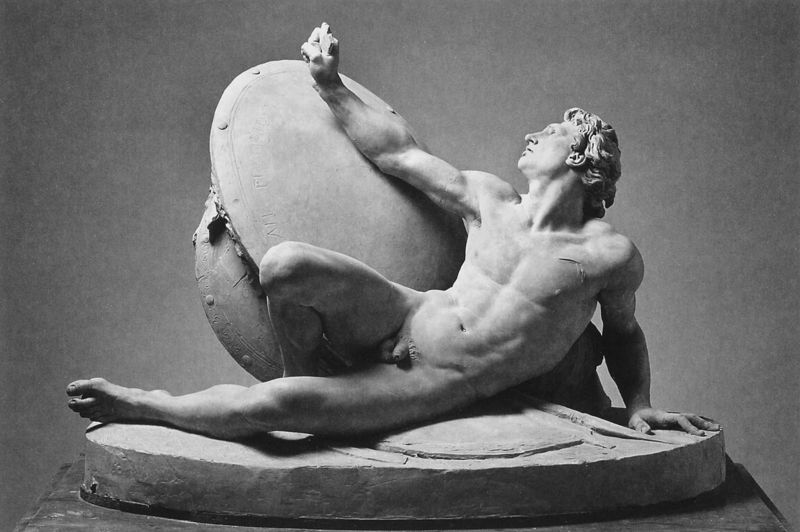
Titel: Othryades
Künstler: Johan Tobias Sergel
Institution: Stockholm, Nationalmuseum
Schlagwörter: akt, hand, körper, mann, nackt, wunde, brust, marmor, nase, stützen, blick, arm, sockel, stein, haare, pose, locken, skulptur, statue, beine, schrift, liegen, modell, muskeln, nabel, knie, liegend, foto, penis, schild, antike, ideal, muskel, griechisch, krieger, aufgestützt, gips, klassisch, glied, bildhaerei